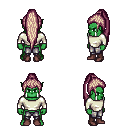
a pixel art fantasy rpg character, male body template, orc, green skin, white long-sleeve shirt, metal pants, white blonde extra-long topknot hairstyle, maroon shoes, four views (front, back, left, right), 2x2 character sprite sheet, small pixel art, hard edges, no anti-aliasing